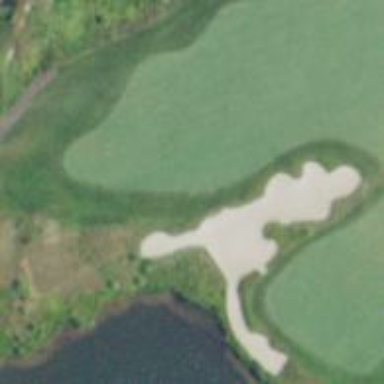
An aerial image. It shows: Sandy area is golf bunker.